Question: What is the daily average time watched?
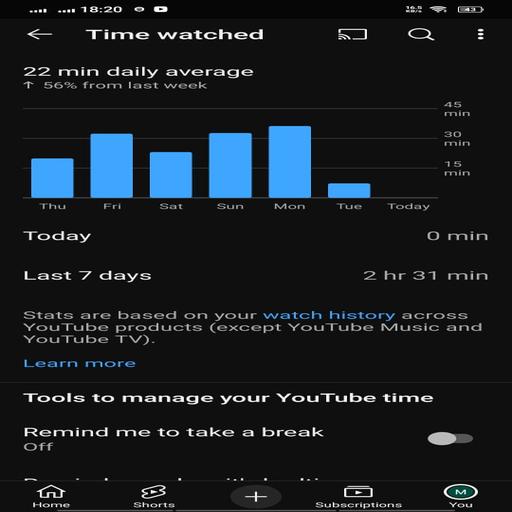
Answer: 22 minutes